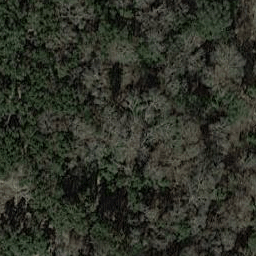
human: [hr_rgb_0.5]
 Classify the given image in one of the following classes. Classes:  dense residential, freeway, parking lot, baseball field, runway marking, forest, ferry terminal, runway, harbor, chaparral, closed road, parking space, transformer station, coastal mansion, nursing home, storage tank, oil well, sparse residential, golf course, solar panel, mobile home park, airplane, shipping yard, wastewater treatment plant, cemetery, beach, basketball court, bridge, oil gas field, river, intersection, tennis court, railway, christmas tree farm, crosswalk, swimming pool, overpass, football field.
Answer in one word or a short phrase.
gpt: forest